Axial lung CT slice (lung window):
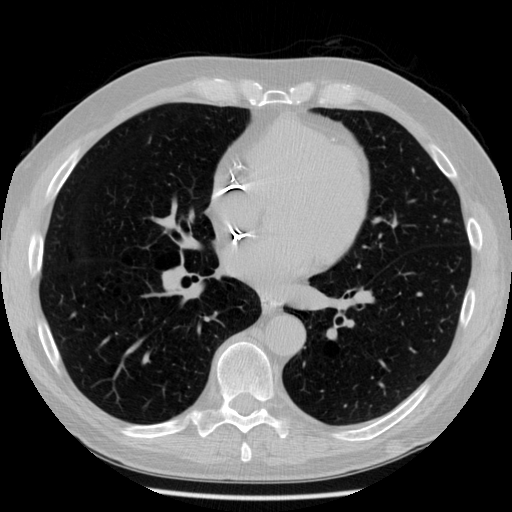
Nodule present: no